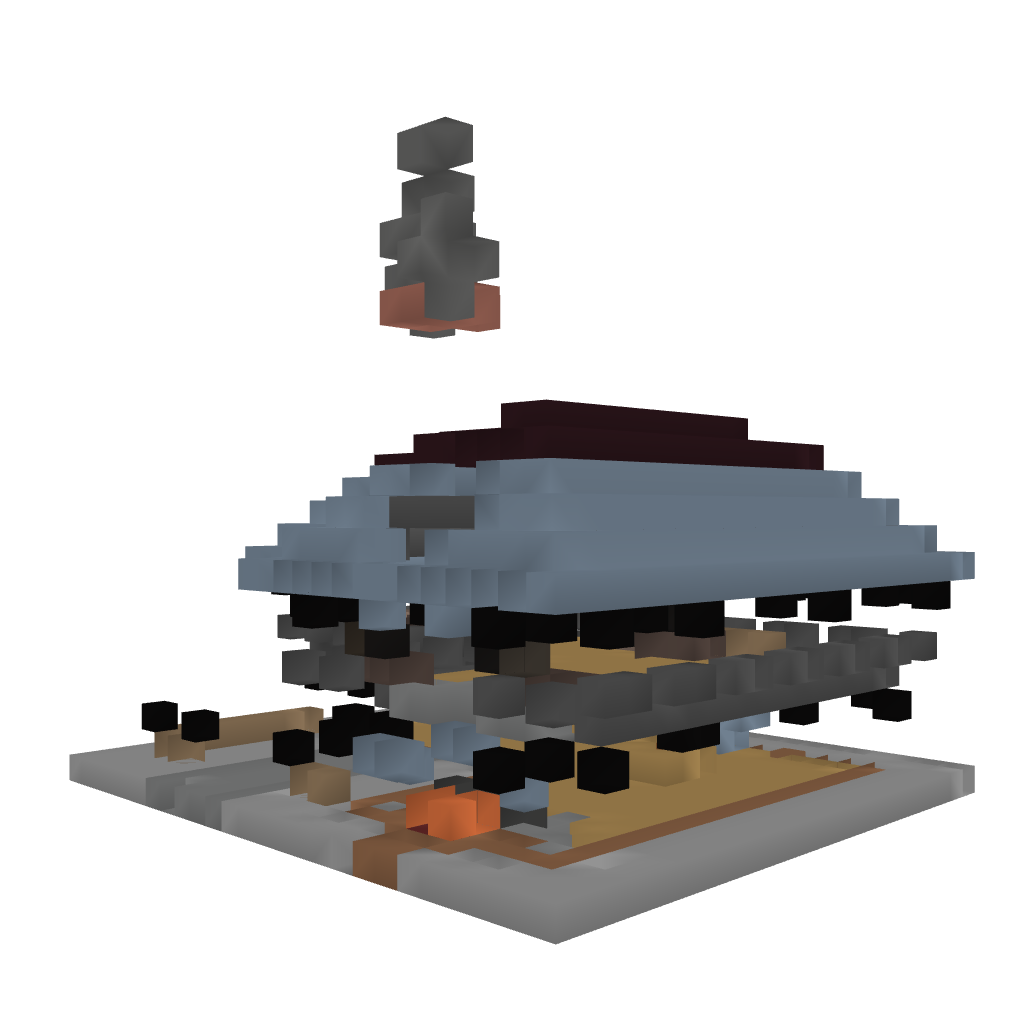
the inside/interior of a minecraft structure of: A medium Inn